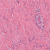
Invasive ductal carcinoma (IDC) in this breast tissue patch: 0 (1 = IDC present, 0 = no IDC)